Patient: sex M, age 50
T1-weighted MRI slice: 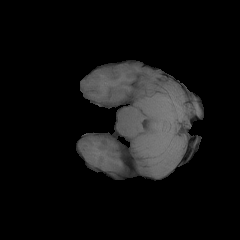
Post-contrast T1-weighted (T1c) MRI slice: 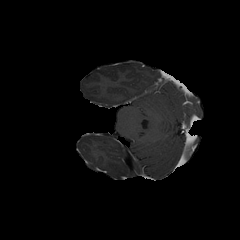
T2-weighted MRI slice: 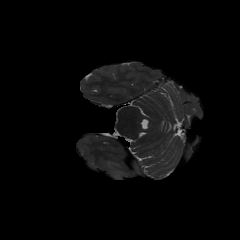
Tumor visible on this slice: yes
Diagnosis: Glioblastoma, IDH-wildtype
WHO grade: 4